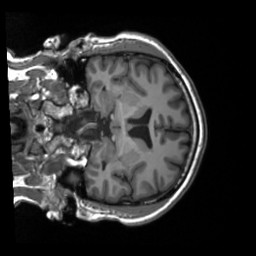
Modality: T1w
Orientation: coronal
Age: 30
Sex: male
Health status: ill
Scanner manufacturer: siemens
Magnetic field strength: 3 T
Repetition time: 2.3 s
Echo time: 0.00201 s